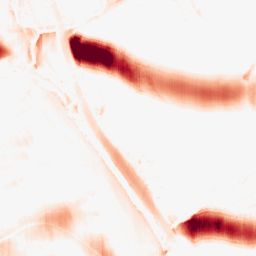
Category: morphological
Decomposition family: morphological_ellipse
Decomposition parameters: operation: opening
width: 50
height: 10
Upsampling method: bicubic
Upsampling parameters: scale: 4
Upsampling scale: 4